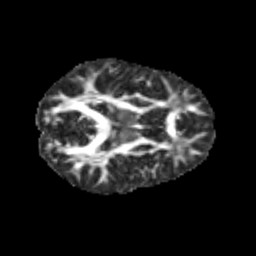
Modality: FA
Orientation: axial
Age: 10
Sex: male
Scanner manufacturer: siemens
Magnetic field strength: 3 T
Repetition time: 3.8 s
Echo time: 0.07 s